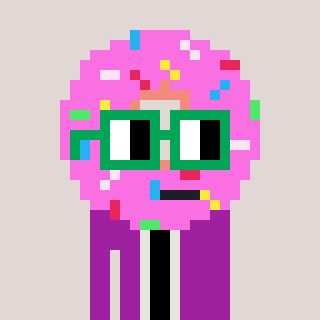
a pixel art character with square green glasses, a doughnut-shaped head and a magenta-colored body on a warm background